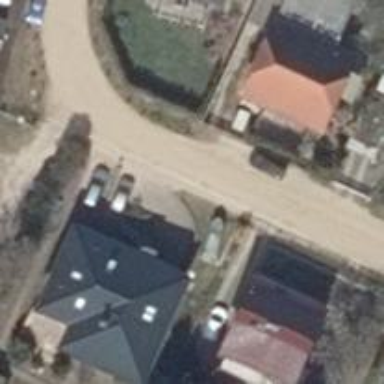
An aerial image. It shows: Driveway leading to service road.